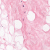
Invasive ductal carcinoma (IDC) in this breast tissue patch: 0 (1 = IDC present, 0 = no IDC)